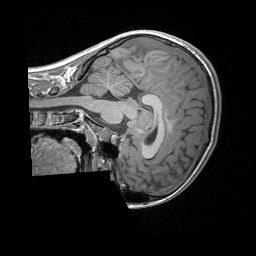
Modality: T1w
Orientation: sagittal
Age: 9
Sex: male
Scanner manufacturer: siemens
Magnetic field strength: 3 T
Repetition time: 1.65 s
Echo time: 0.00203 s